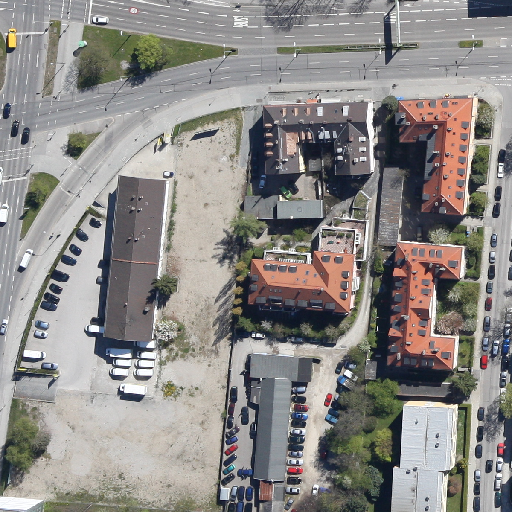
Referring expression: car in the parking area